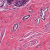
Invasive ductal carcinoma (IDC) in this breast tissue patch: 0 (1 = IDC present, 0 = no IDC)